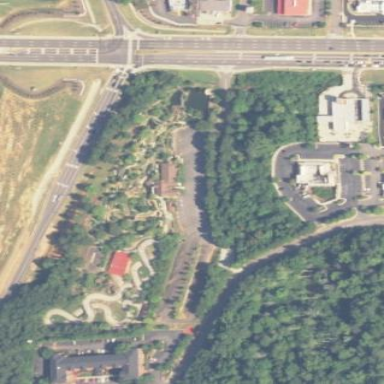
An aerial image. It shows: Commercial area featuring sports center offering miniature golf and karting facilities.